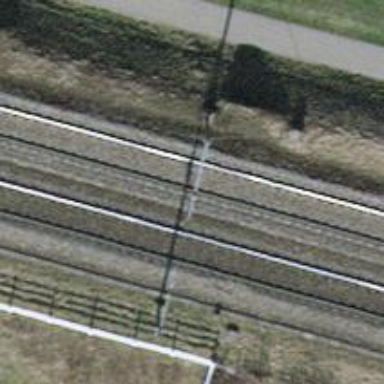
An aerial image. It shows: Solitary milestone along the railway.